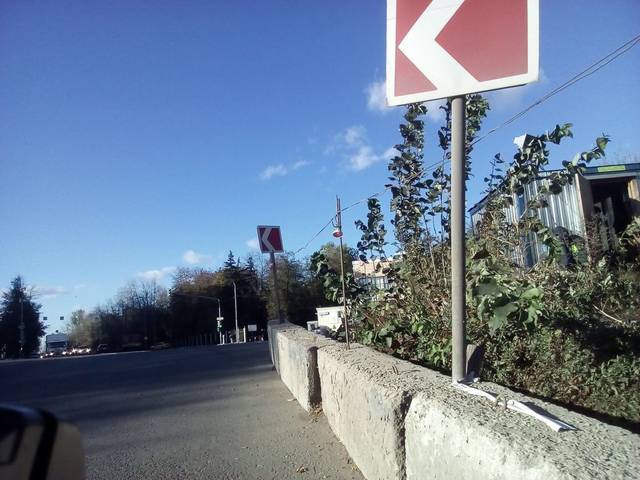
Region: Russia
Coordinates: 55.845, 37.542